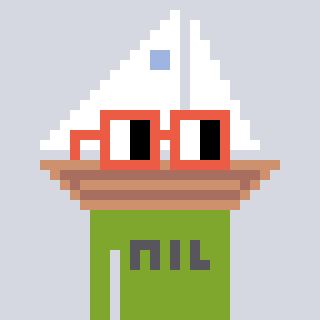
a pixel art character with square orange glasses, a sailboat-shaped head and a slimegreen-colored body on a cool background